Question: I asked a <URL>, with this hint I added a second Column to the VerticalRuler and tried to add a Marker to it, but the Marker always appears on the standard Column, but not on mine. I added a second line number column to illustrate my problem. How do I change this behavior? Thanks for any help.
'''
@Override
protected IVerticalRuler createVerticalRuler(){
IVerticalRuler ruler = super.createVerticalRuler();
ruler2 = (CompositeRuler) ruler;
column1 = new AnnotationRulerColumn(100);
ruler2.addDecorator(0, column1);
ruler2.addDecorator(2, createLineNumberRulerColumn());
column1.addAnnotationType("MARKER");
return ruler;
}
public String check_line(){
IEditorPart editor = PlatformUI.getWorkbench().getActiveWorkbenchWindow().getActivePage().getActiveEditor();
IFileEditorInput input = (IFileEditorInput)editor.getEditorInput() ;
IFile file = input.getFile();
IResource res = (IResource) file;
try{
IMarker m = res.createMarker(IMarker.MARKER);
m.setAttribute(IMarker.LINE_NUMBER,2);
m.setAttribute(IMarker.MESSAGE, "lala");
m.setAttribute(IMarker.TEXT, "test");
m.setAttribute(IMarker.PRIORITY, IMarker.PRIORITY_HIGH);
m.setAttribute(IMarker.SEVERITY, IMarker.SEVERITY_INFO);
} catch (CoreException e) { ... }
return "marker created";
}
'''

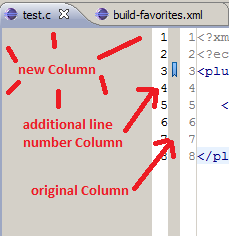
Answer: You just have to use a different constructor for AnnotationRulerColumn:
'''
AnnotationRulerColumn(int width, IAnnotationAccess annotationAccess)
'''
You can use 'DefaultMarkerAnnotationAccess' for the argument 'IAnnotationAccess':
'''
protected IVerticalRuler createVerticalRuler(){
IVerticalRuler ruler = super.createVerticalRuler();
CompositeRuler ruler2 = (CompositeRuler) ruler;
column1 = new AnnotationRulerColumn(100, new DefaultMarkerAnnotationAccess());
ruler2.addDecorator(0, column1);
ruler2.addDecorator(2, createLineNumberRulerColumn());
column1.addAnnotationType("MARKER");
return ruler;
}
'''
I assume you have defined an annotation type with the name "MARKER" for your marker.
If not, make sure to use the name of an annotation type, NOT marker type, for 'column1.addAnnotationType("MARKER");'. You can define your own annotation type and map it to a marker type with the extension point <URL>.
Your marker/annotation should then show up on your own vertical ruler.